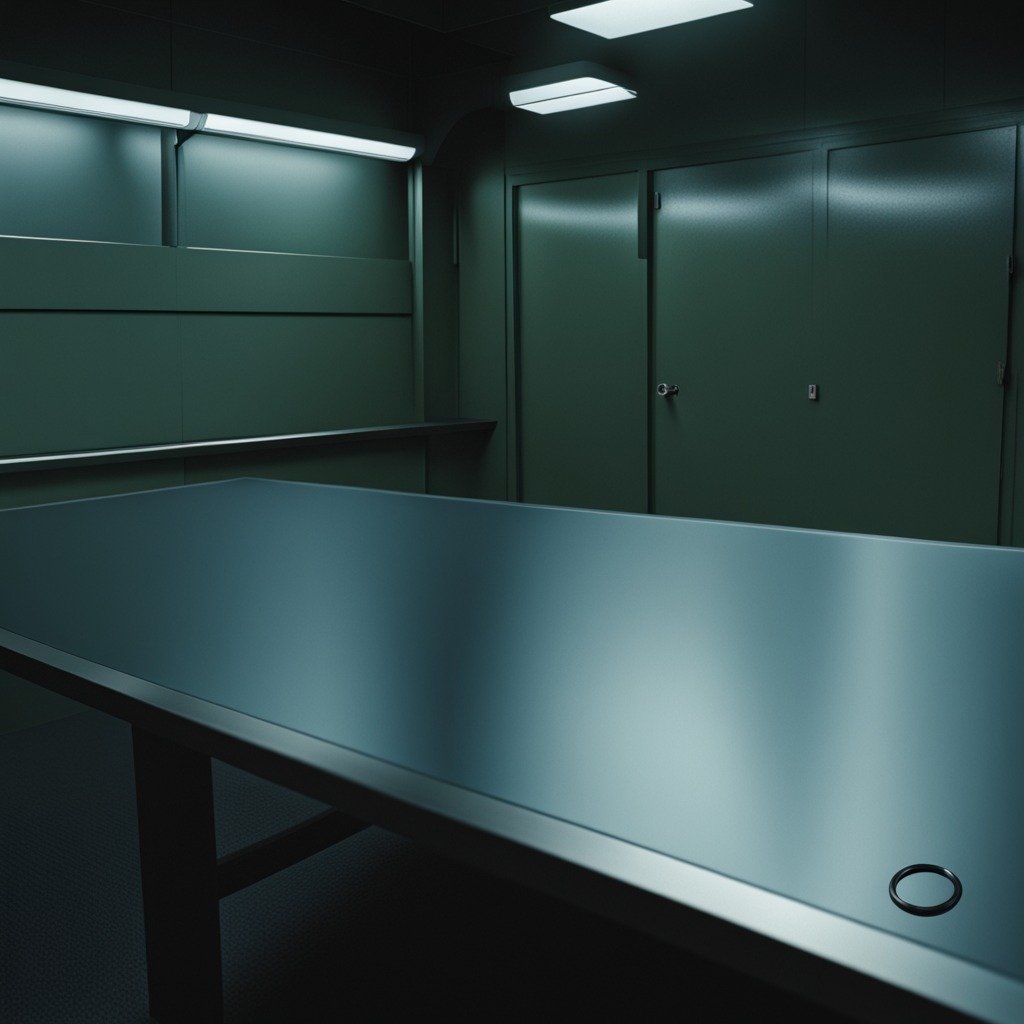
A rubber O-ring is lying on a clean empty table in a railway signal maintenance room lit by harsh overhead fluorescents.